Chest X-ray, PA view. Patient: 48 years old, sex M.
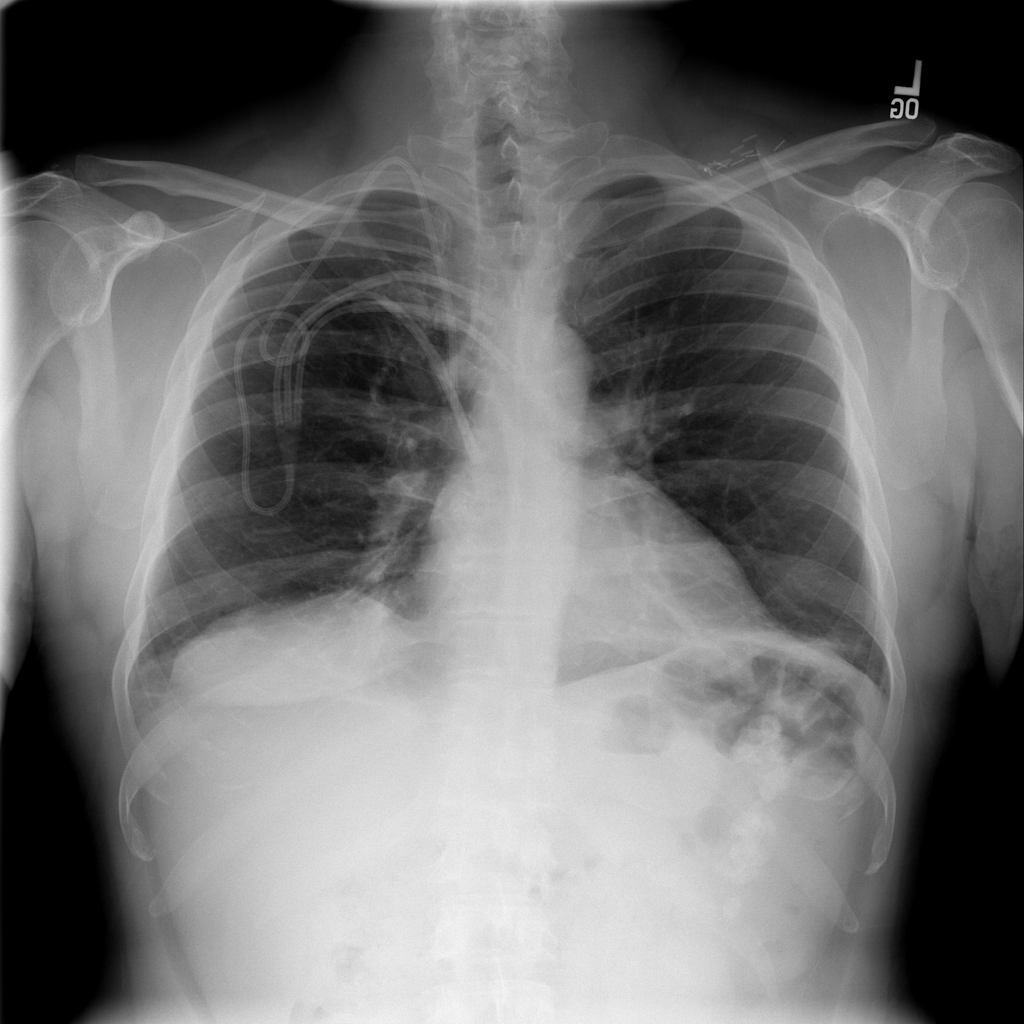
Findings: Atelectasis